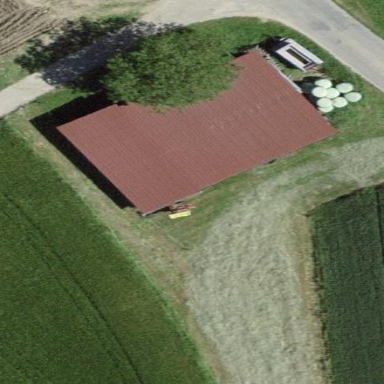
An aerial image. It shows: Shed.